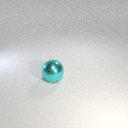
large cyan metal sphere